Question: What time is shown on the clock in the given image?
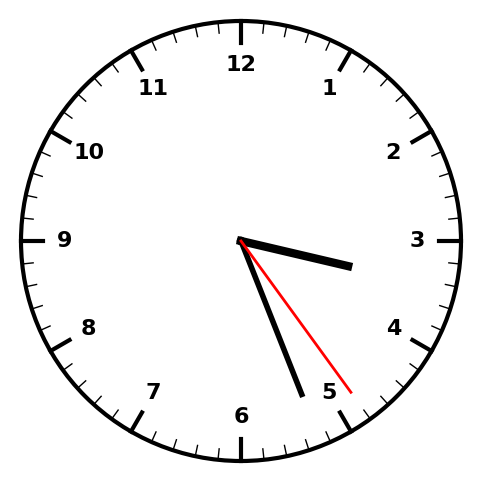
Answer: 03:26:24